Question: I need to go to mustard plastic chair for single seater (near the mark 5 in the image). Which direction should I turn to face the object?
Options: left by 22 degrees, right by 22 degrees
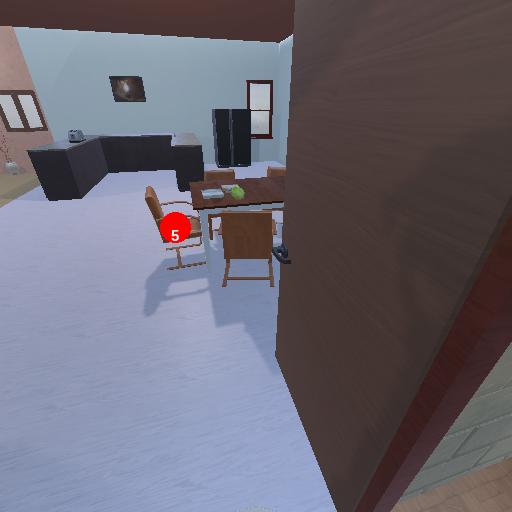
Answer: left by 22 degrees